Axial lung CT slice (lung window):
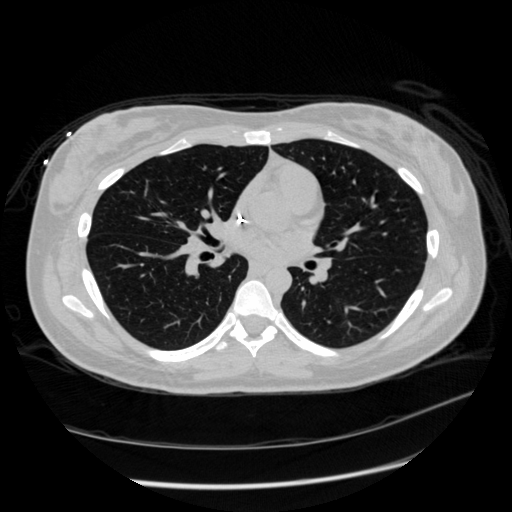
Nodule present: no